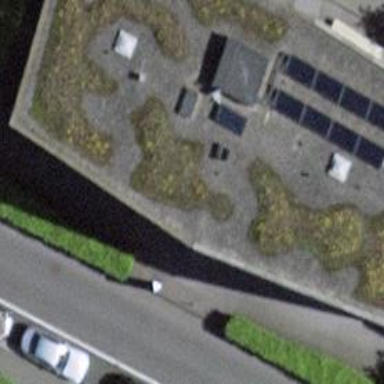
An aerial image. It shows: Bank.